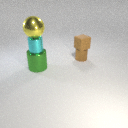
large yellow metal sphere above small cyan metal cylinder